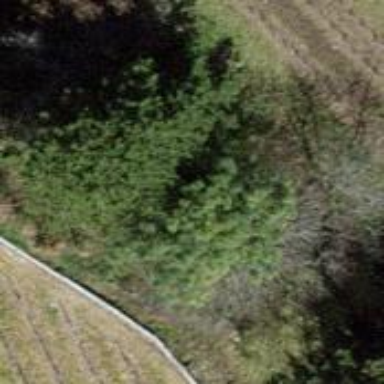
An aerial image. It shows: Single tag "natural: tree."